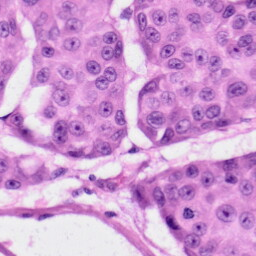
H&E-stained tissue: Skin